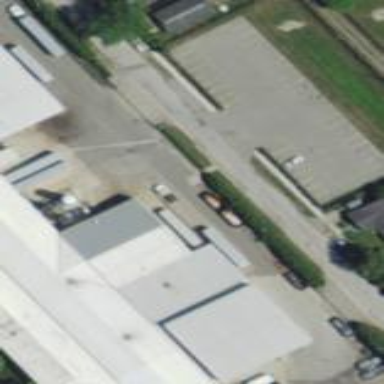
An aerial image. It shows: Parking area.